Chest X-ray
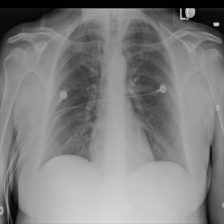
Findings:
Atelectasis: negative
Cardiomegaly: negative
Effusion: negative
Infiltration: negative
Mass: negative
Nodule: negative
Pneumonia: negative
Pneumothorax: negative
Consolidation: negative
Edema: negative
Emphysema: negative
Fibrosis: negative
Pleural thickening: negative
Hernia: negative